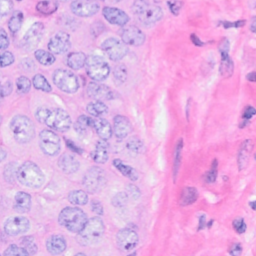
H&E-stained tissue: Breast